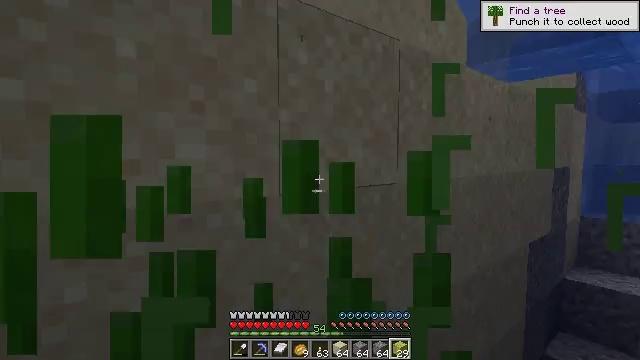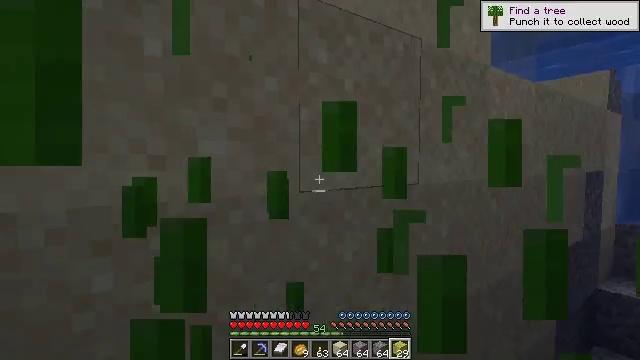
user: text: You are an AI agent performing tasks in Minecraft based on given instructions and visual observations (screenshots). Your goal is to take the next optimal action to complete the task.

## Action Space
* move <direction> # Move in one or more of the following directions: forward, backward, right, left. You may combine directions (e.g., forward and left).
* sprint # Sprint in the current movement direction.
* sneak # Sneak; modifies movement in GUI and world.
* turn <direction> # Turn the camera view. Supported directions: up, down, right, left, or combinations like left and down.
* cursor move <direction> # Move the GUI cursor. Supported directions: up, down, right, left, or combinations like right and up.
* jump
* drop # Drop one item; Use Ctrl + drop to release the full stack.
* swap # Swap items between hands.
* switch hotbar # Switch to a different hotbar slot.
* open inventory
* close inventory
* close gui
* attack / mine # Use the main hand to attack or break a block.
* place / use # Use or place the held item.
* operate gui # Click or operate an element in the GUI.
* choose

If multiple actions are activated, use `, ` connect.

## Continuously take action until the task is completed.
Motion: motion action
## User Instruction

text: Collect tall seagrass by holding left button.
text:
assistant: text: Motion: turn left and up
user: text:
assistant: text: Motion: no_op